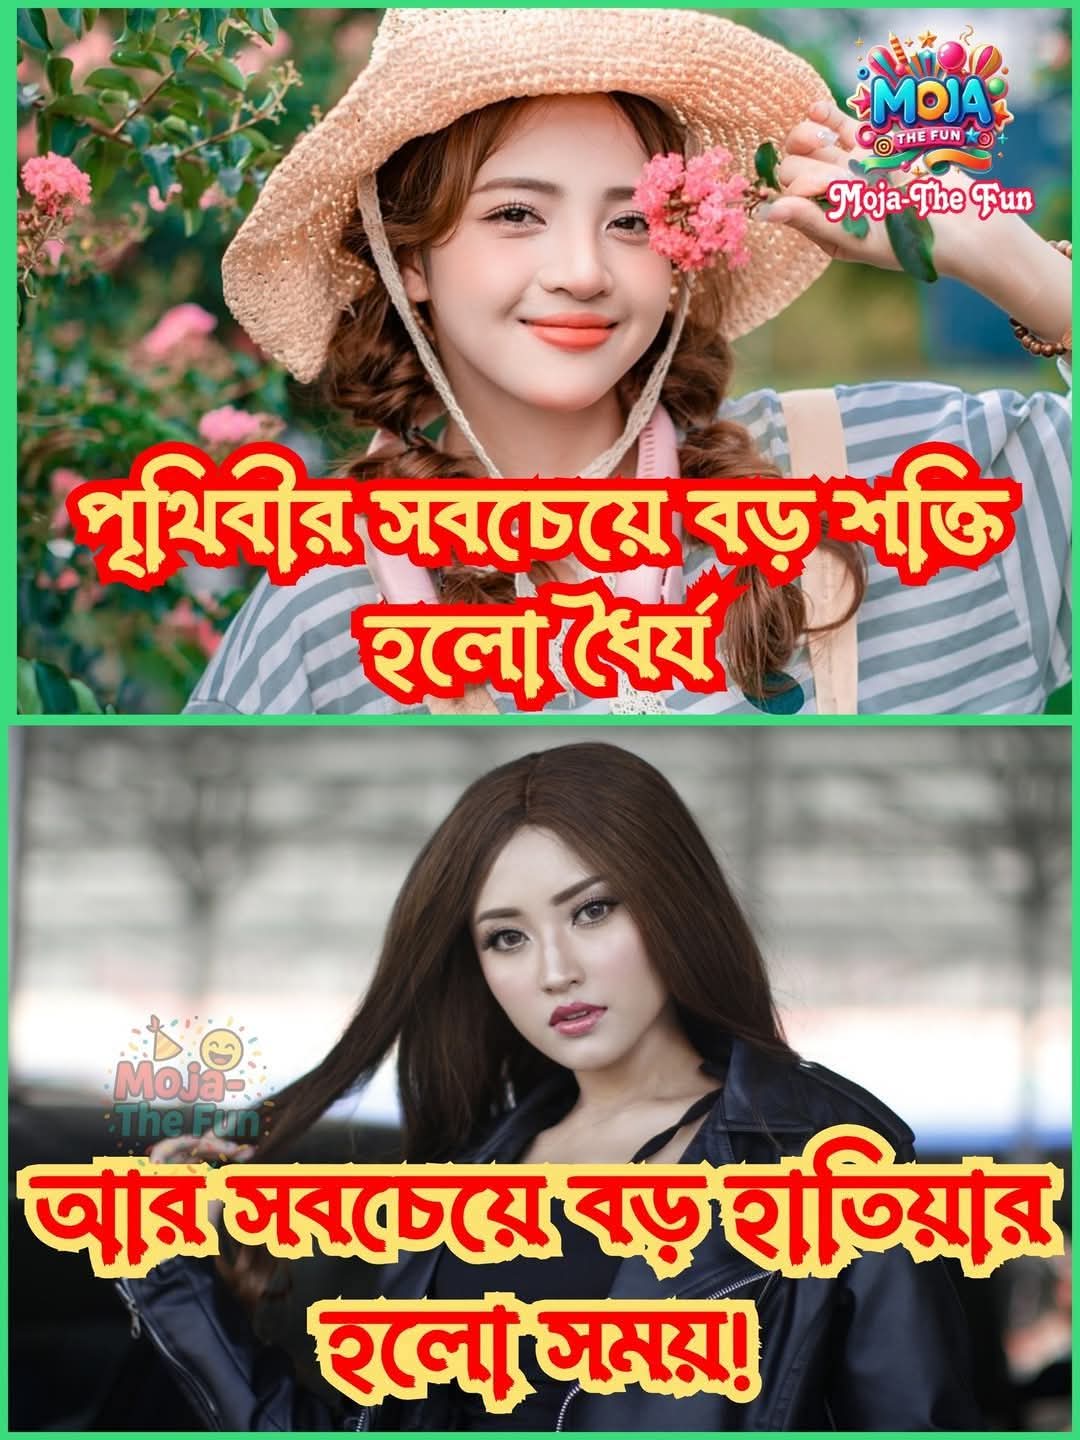
Text: পৃথিবীর সবচেয়ে বড় শক্তি হলো ধৈর্য
আর সবচেয়ে বড় হাতিয়ার হলো সময়!
Label: Non Hate